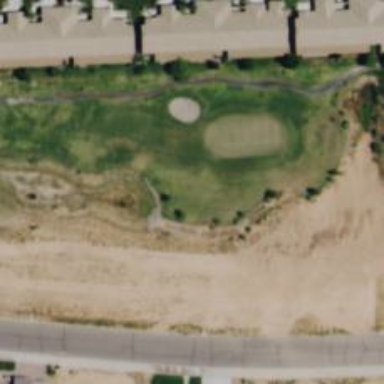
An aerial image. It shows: Golf hole.